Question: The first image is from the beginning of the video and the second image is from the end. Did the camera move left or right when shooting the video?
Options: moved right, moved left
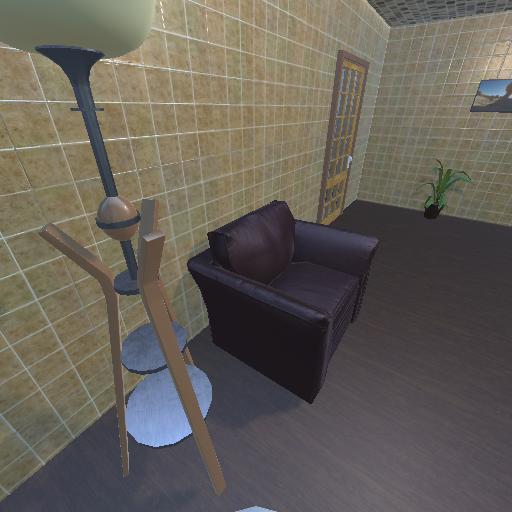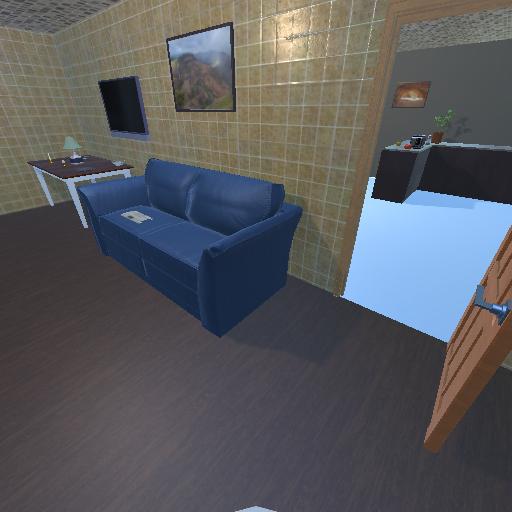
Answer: moved right